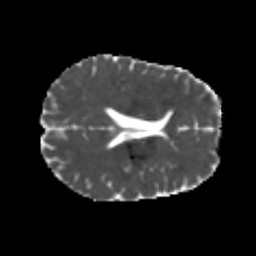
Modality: MD
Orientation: axial
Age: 25
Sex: male
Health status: healthy
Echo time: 0.074 s